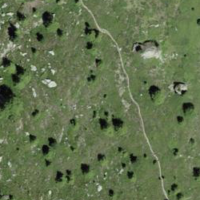
EUNIS habitat code: 26
Species observed at this site:
Arnica montana
Vaccinium uliginosum